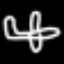
Label: airplane